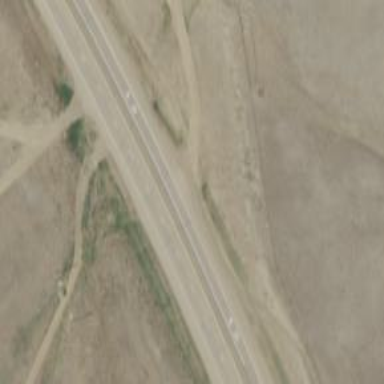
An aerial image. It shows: Trunk highway.